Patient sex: F
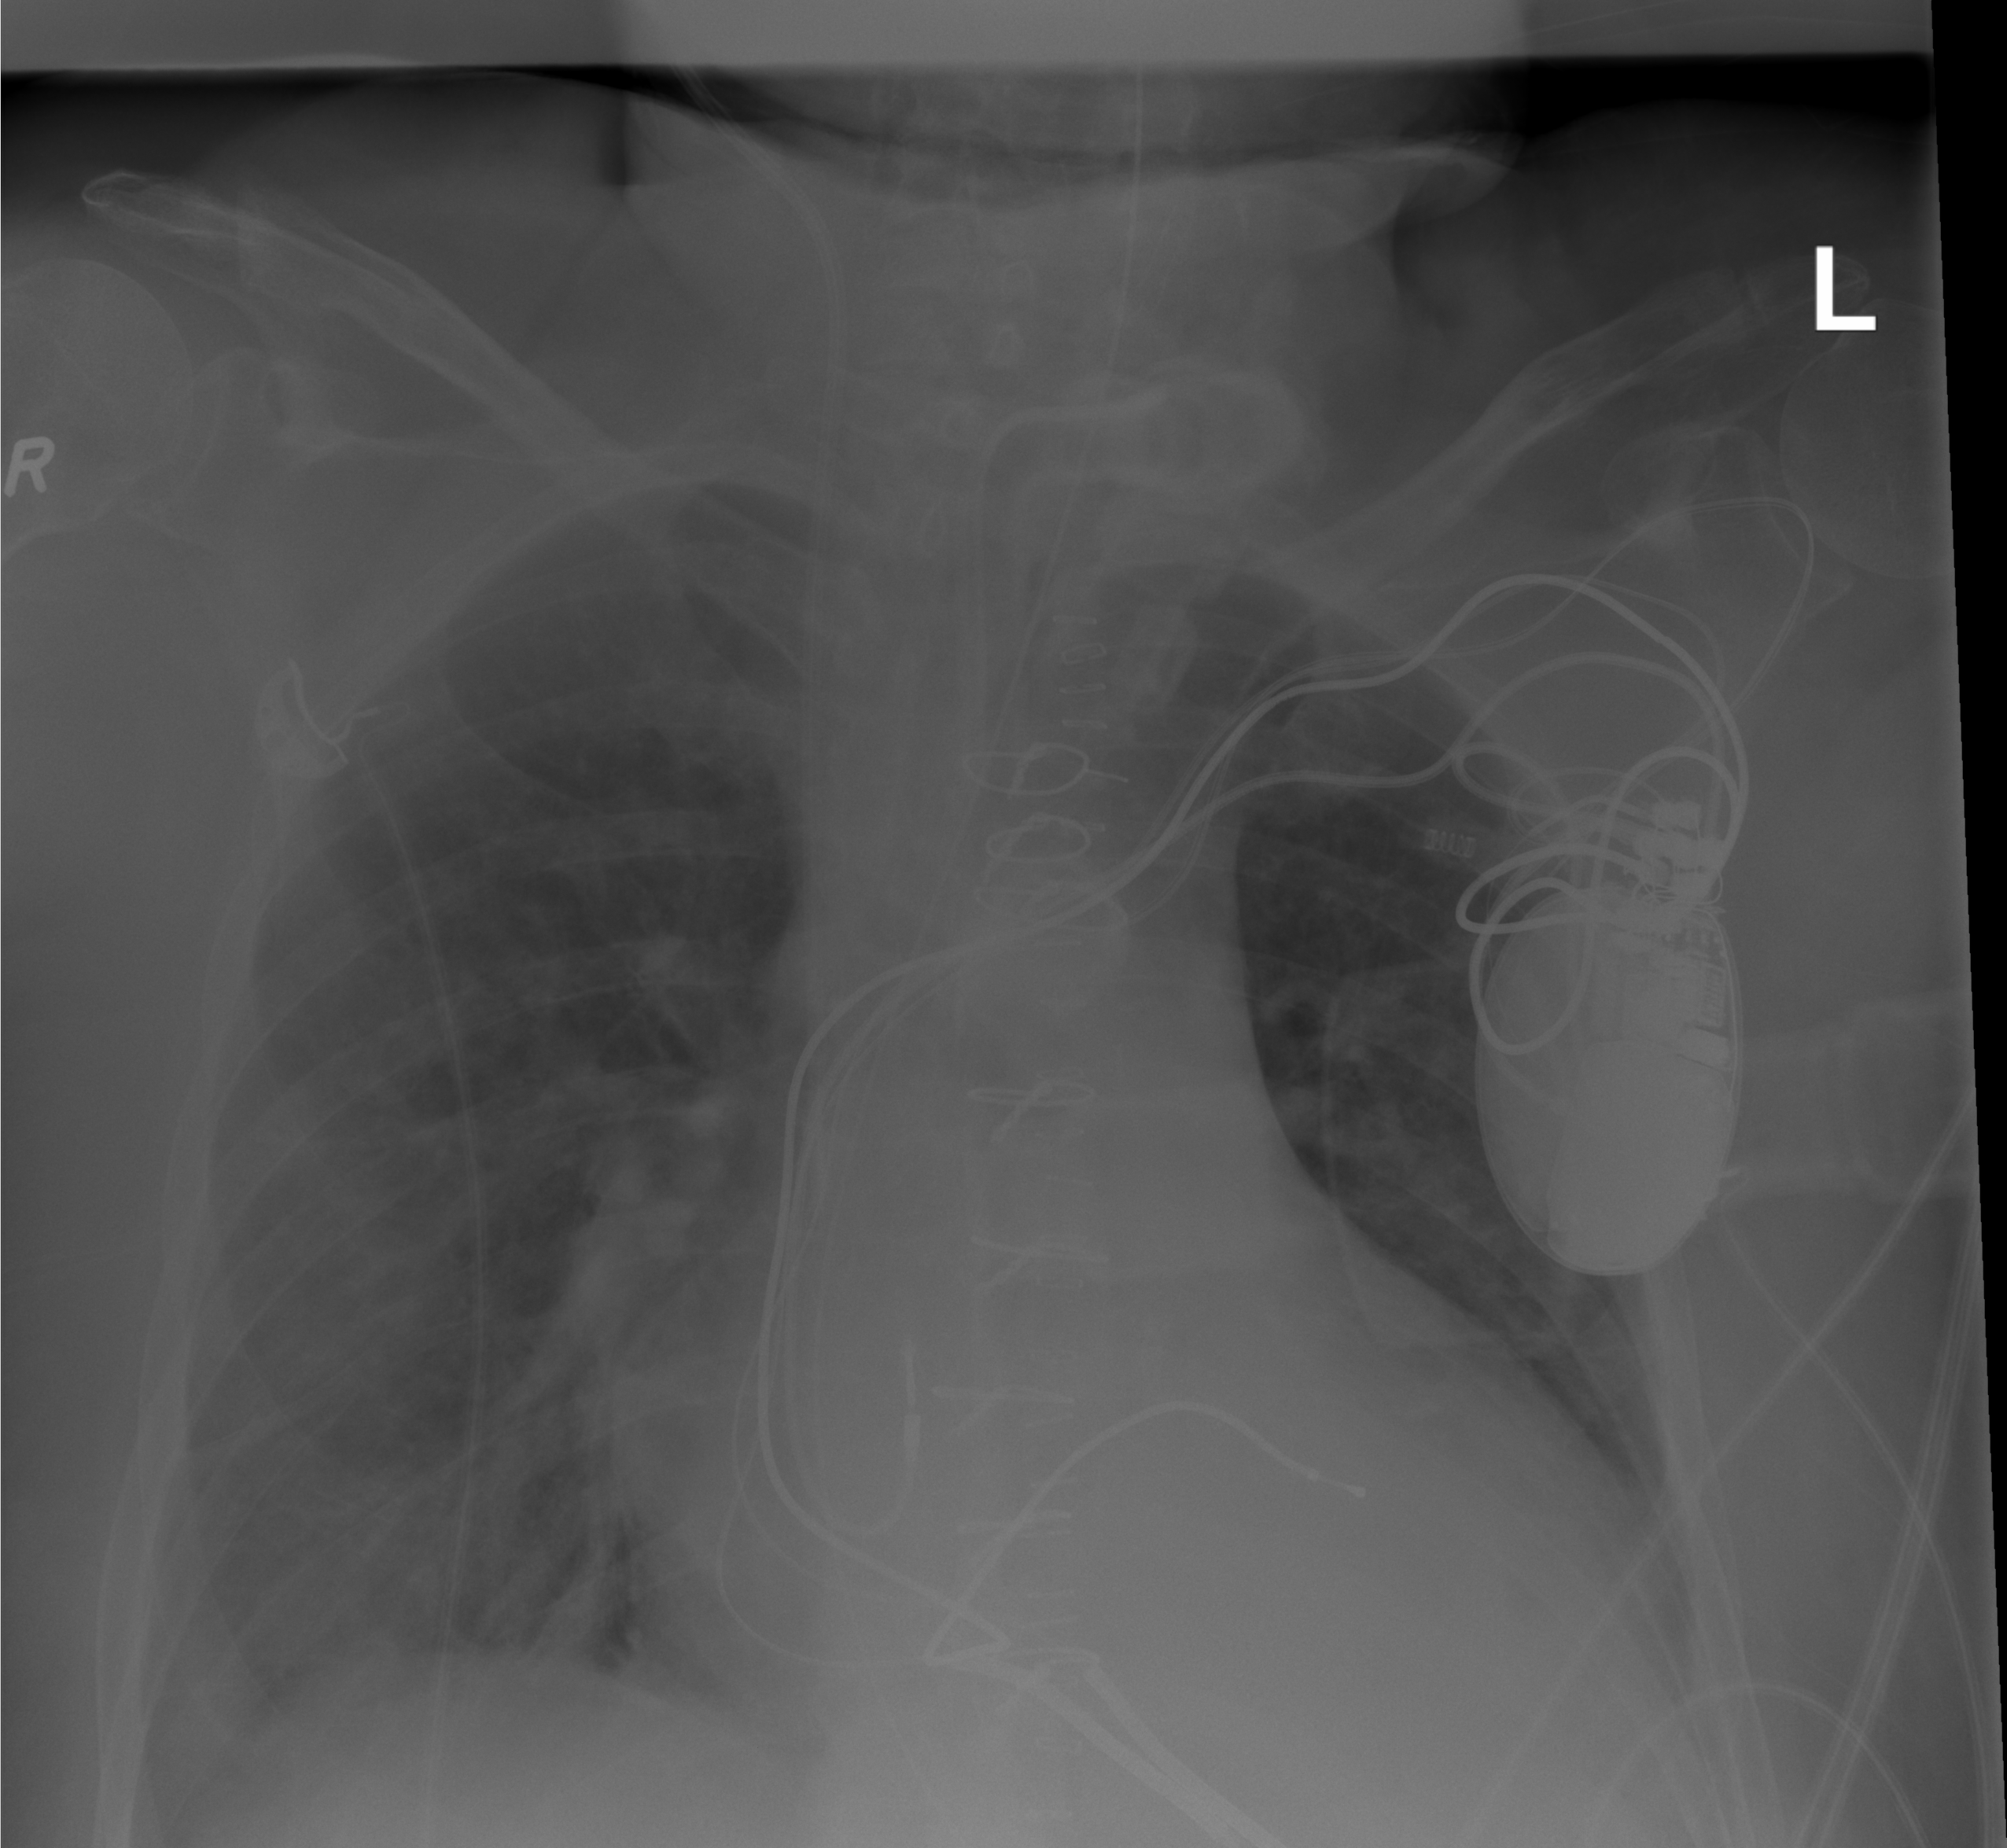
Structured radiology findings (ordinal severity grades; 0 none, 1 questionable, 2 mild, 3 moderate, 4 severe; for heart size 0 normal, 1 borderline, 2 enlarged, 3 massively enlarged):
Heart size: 0
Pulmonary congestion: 0
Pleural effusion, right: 1
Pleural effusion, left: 1
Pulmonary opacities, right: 2
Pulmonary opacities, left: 0
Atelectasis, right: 2
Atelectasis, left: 1